Question: I know this is probably a stupid question to some but I'm required to have this database in 3NF but know very little about normalisation as our teacher has not covered it. Could someone give me a simple yes or no answer as to whether it is in 3NF and if it is not, suggest any changes. Thanks.

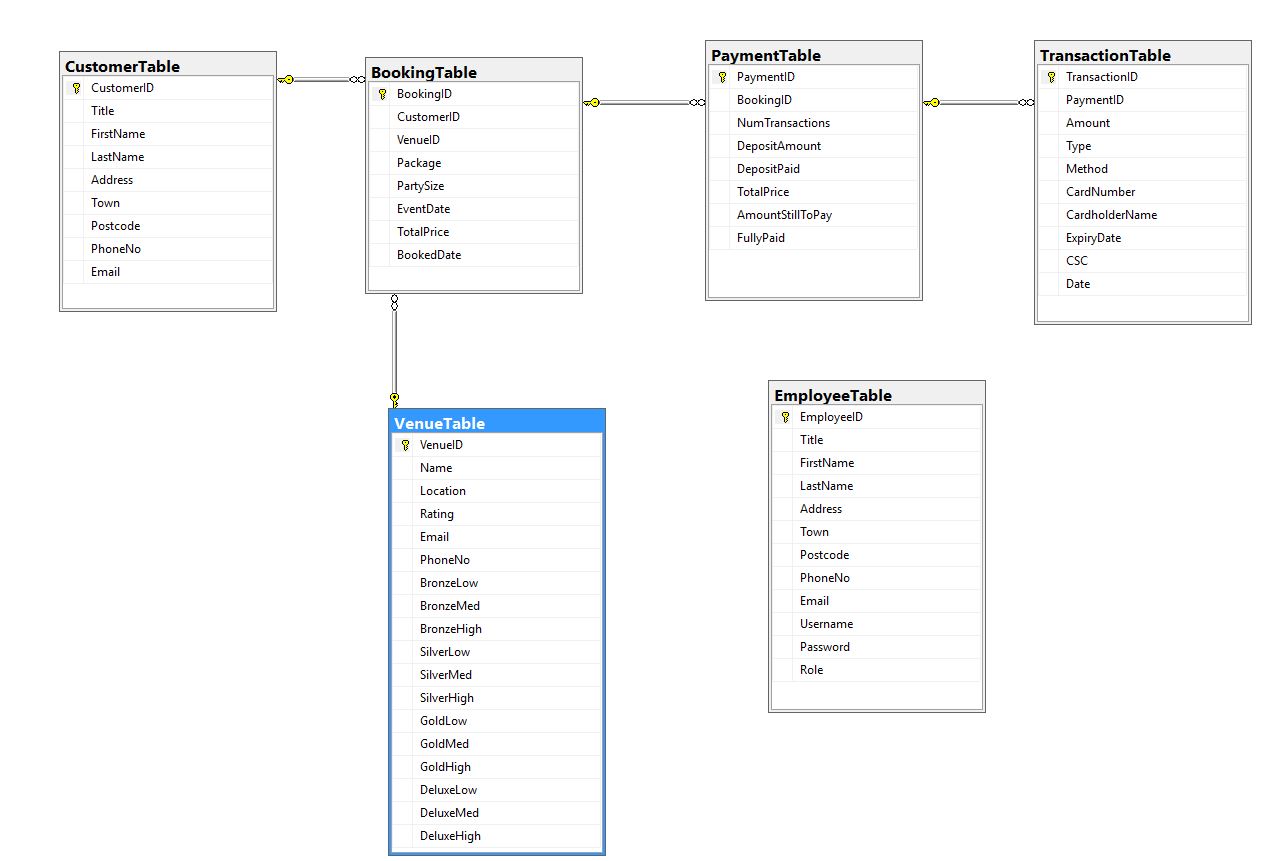
Answer: Simple answer No. Google transitive dependencies, or even just Google 3NF?
Why is this the case? Because you have some columns that are dependant on other columns in the same table, where those columns aren't part of the primary key.
For example, in your Customer Table you have Postcode and Town, but there is a relationship between the two, i.e. you couldn't have a Postcode for Paris without also having a Town of Paris. This is very weak transitive dependence, and most databases would have this without considering it bad practice, but I think this is enough to break 3NF.
There's another place where it's a little less clear, but I am pretty sure you break 3NF. In your Payment Table you have Deposit Paid, Total Price, Amount Still To Pay, and Fully Paid. There's an argument that given Total Price and Deposit Paid you could determine Amount Still to Pay. There's a very strong argument that you could always determine Fully Paid from the other three "paid" columns.